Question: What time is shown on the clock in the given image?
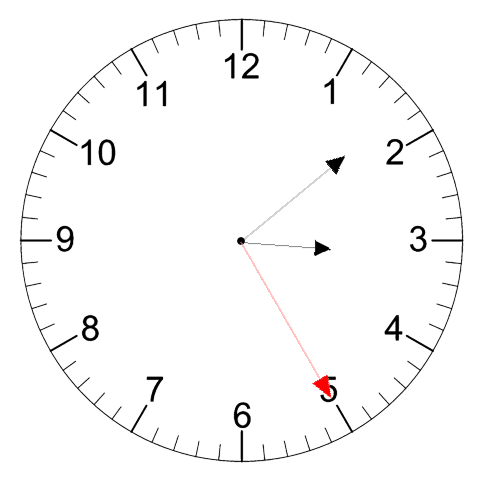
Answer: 03:08:25